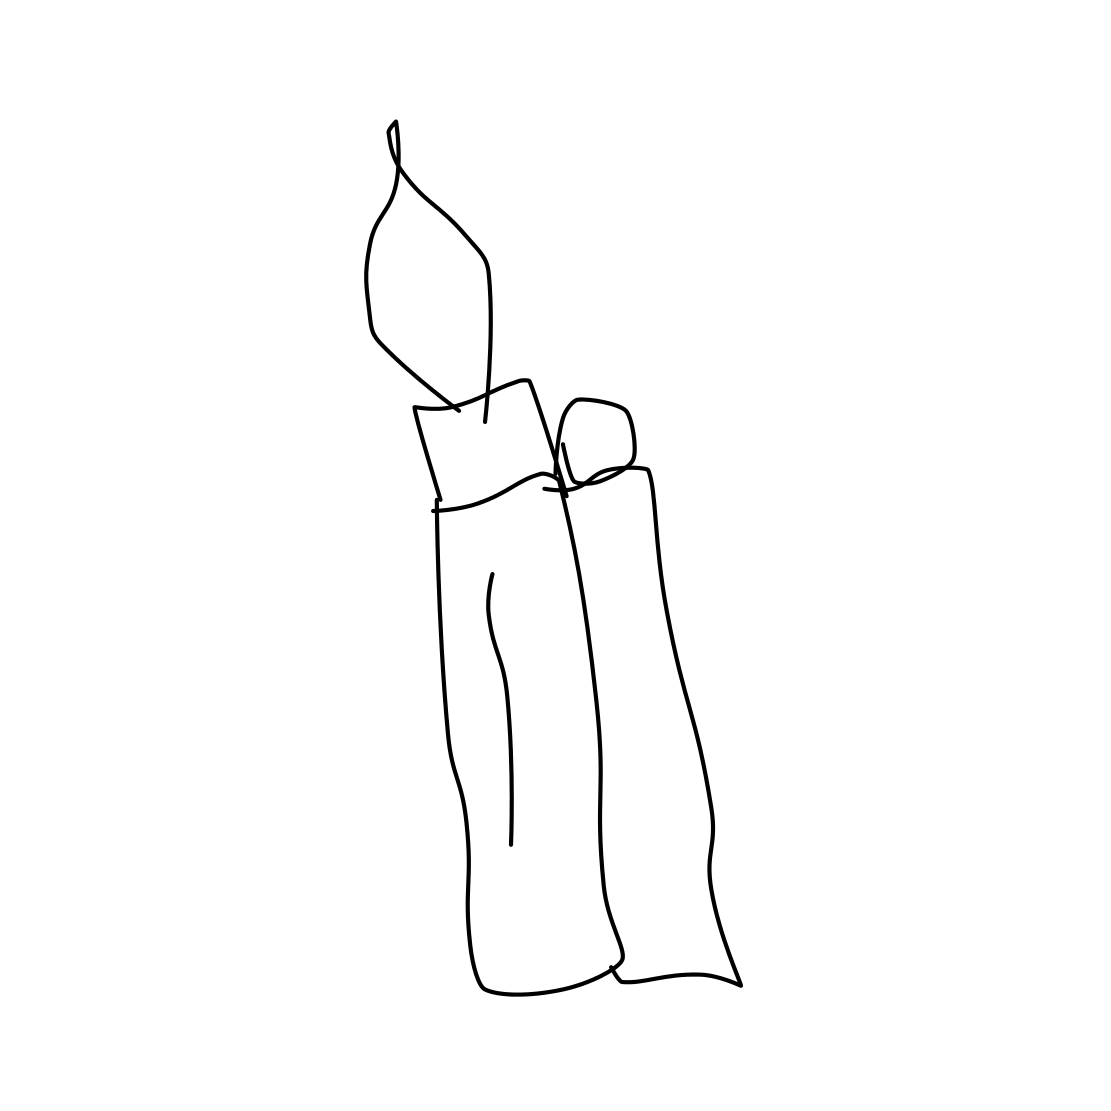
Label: lighter